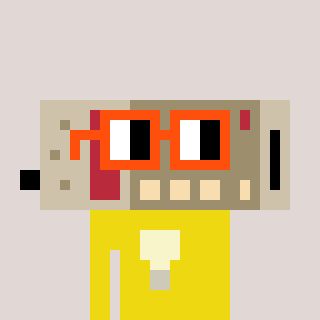
a pixel art character with square orange glasses, a cordless phone-shaped head and a yellow-colored body on a warm background